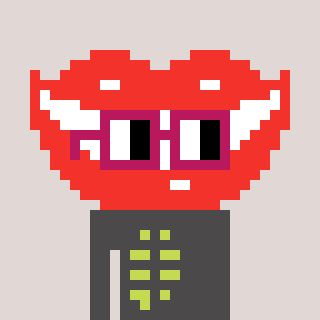
a pixel art character with square dark red glasses, a smile-shaped head and a grayscale-colored body on a warm background